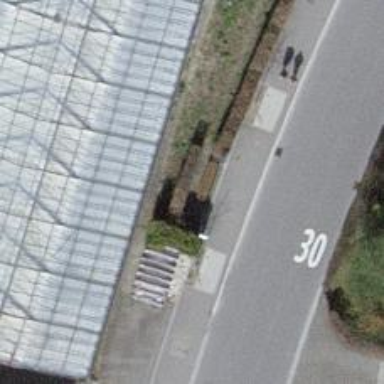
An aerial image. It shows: Bench.